Aerial crown-view tile of a tropical tree (Barro Colorado Island, Panama), acquired 20240611:
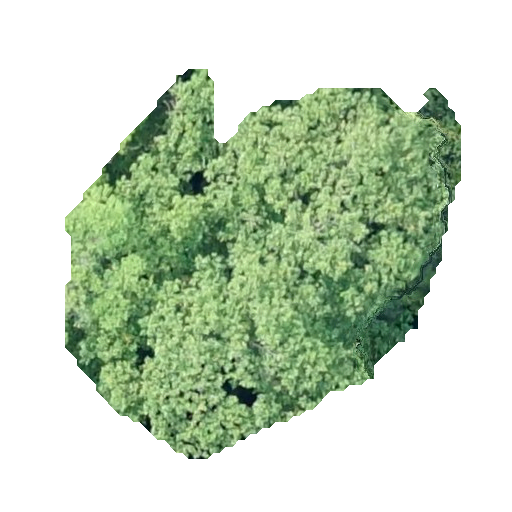
Species: Hieronyma alchorneoides
GBIF accepted scientific name: Hieronyma alchorneoides
Crown area: 169.4 m²